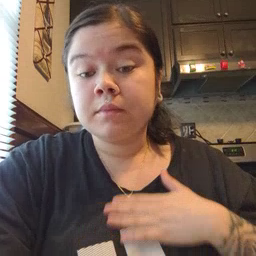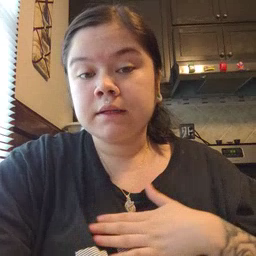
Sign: please